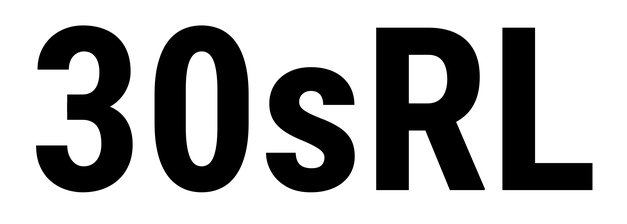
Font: Roboto_Condensed_Bold